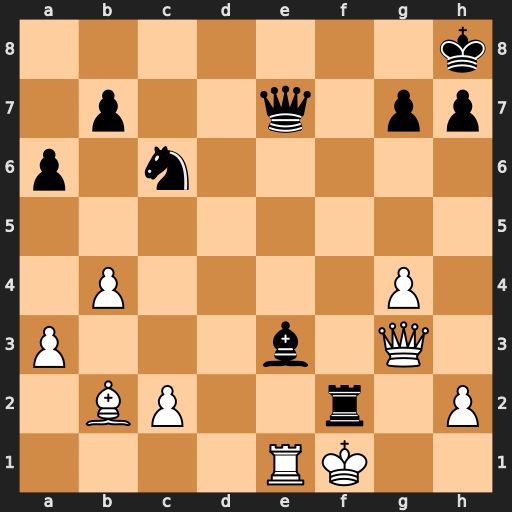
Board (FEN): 7k/1p2q1pp/p1n5/8/1P4P1/P3b1Q1/1BP2r1P/4RK2
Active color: w
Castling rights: -
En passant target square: -
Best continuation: Qxf2 Bxf2 Rxe7 Nxe7 Kxf2